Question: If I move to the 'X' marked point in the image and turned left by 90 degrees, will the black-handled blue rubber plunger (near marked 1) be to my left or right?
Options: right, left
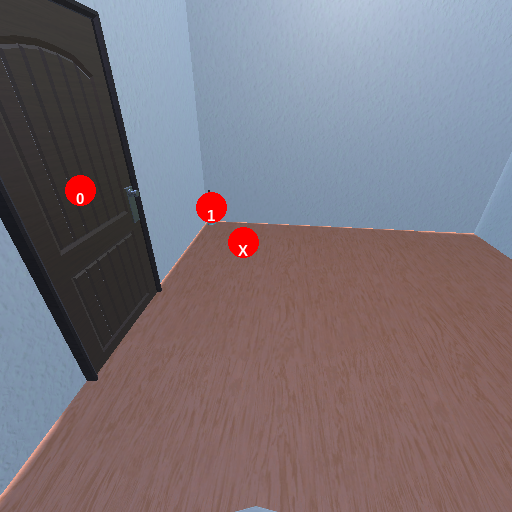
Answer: right